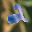
Label: 2